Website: crate-barrel
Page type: billing-address
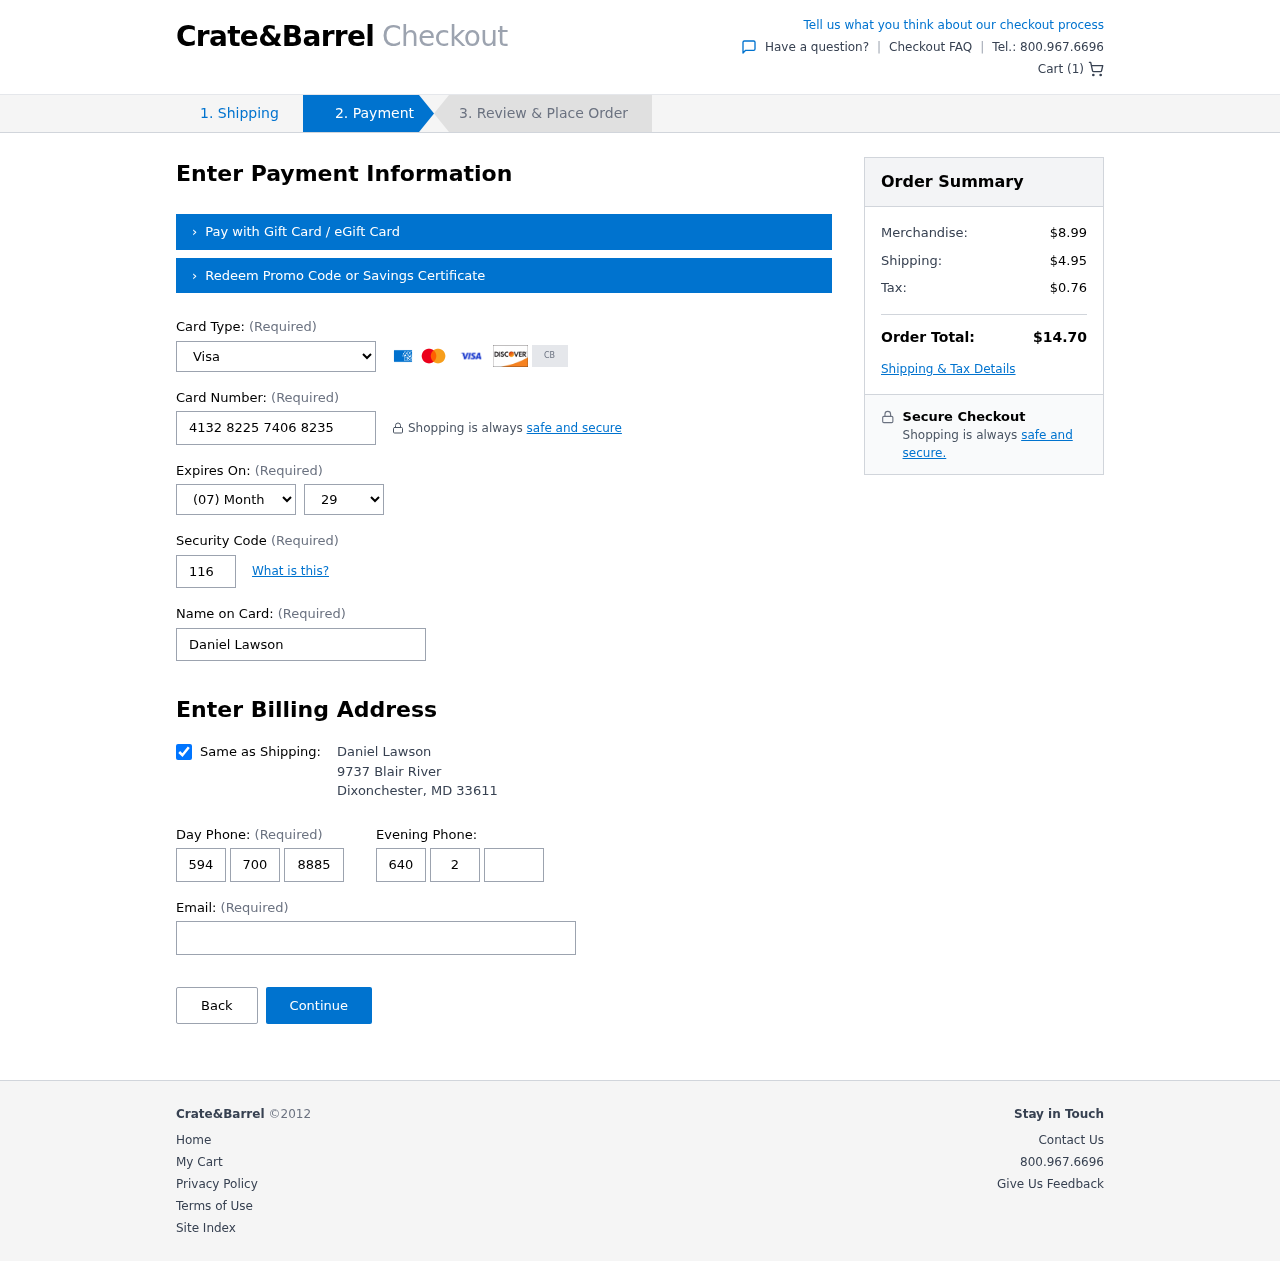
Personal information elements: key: PII_CARD_CVV
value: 116
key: PII_CARD_EXPIRY_MONTH
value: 07
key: PII_CARD_EXPIRY_YEAR
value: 29
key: PII_CARD_NUMBER
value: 4132 8225 7406 8235
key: PII_CARD_TYPE
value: Visa
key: PII_CITY
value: Dixonchester
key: PII_EMAIL
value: daniel_lawson@yahoo.com
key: PII_FULLNAME
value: Daniel Lawson
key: PII_PHONE_ALT_AREA
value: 640
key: PII_PHONE_ALT_PREFIX
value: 225
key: PII_PHONE_ALT_SUFFIX
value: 6960
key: PII_PHONE_AREA
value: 594
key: PII_PHONE_PREFIX
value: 700
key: PII_PHONE_SUFFIX
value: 8885
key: PII_POSTCODE
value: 33611
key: PII_STATE_ABBR
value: MD
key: PII_STREET
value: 9737 Blair River
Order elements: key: ORDER_NUM_ITEMS
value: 1
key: ORDER_SUBTOTAL
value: $8.99
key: ORDER_SHIPPING_COST
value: $4.95
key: ORDER_TAX
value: $0.76
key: ORDER_TOTAL
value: $14.70